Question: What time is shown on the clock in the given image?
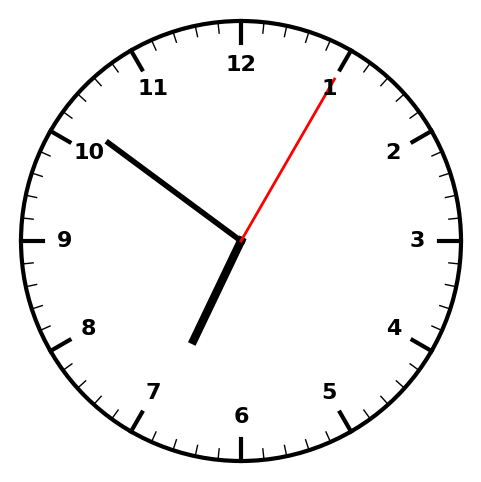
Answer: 06:51:05